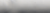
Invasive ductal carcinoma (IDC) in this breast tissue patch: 0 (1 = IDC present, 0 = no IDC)